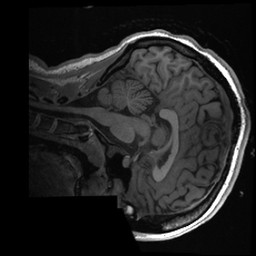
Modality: T1w
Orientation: sagittal
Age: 18
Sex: female